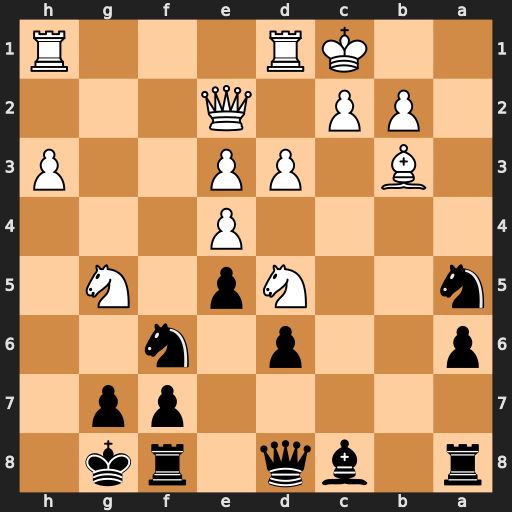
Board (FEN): r1bq1rk1/5pp1/p2p1n2/n2Np1N1/4P3/1B1PP2P/1PP1Q3/2KR3R
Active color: b
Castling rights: -
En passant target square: -
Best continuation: Nxb3+ cxb3 Nxd5